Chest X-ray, PA view. Patient: 31 years old, sex M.
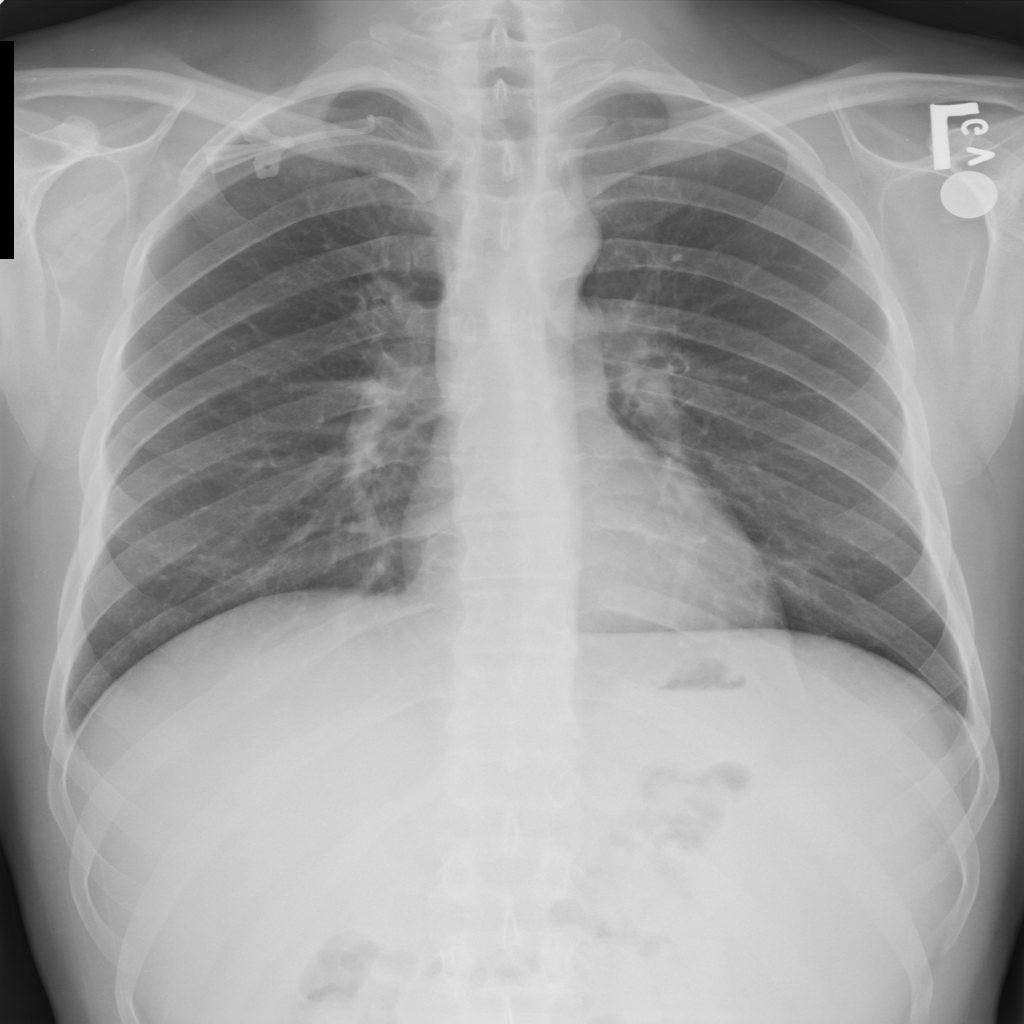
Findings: No Finding